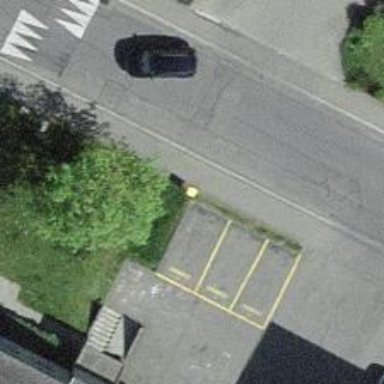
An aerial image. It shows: Post box is visible.